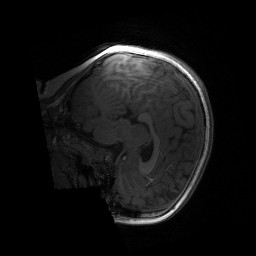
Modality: T1w
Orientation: sagittal
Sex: female
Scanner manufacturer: siemens
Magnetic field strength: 3 T
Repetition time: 1.9 s
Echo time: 0.00243 s